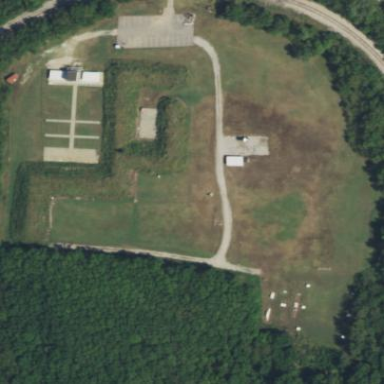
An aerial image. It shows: Police facility.